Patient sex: M
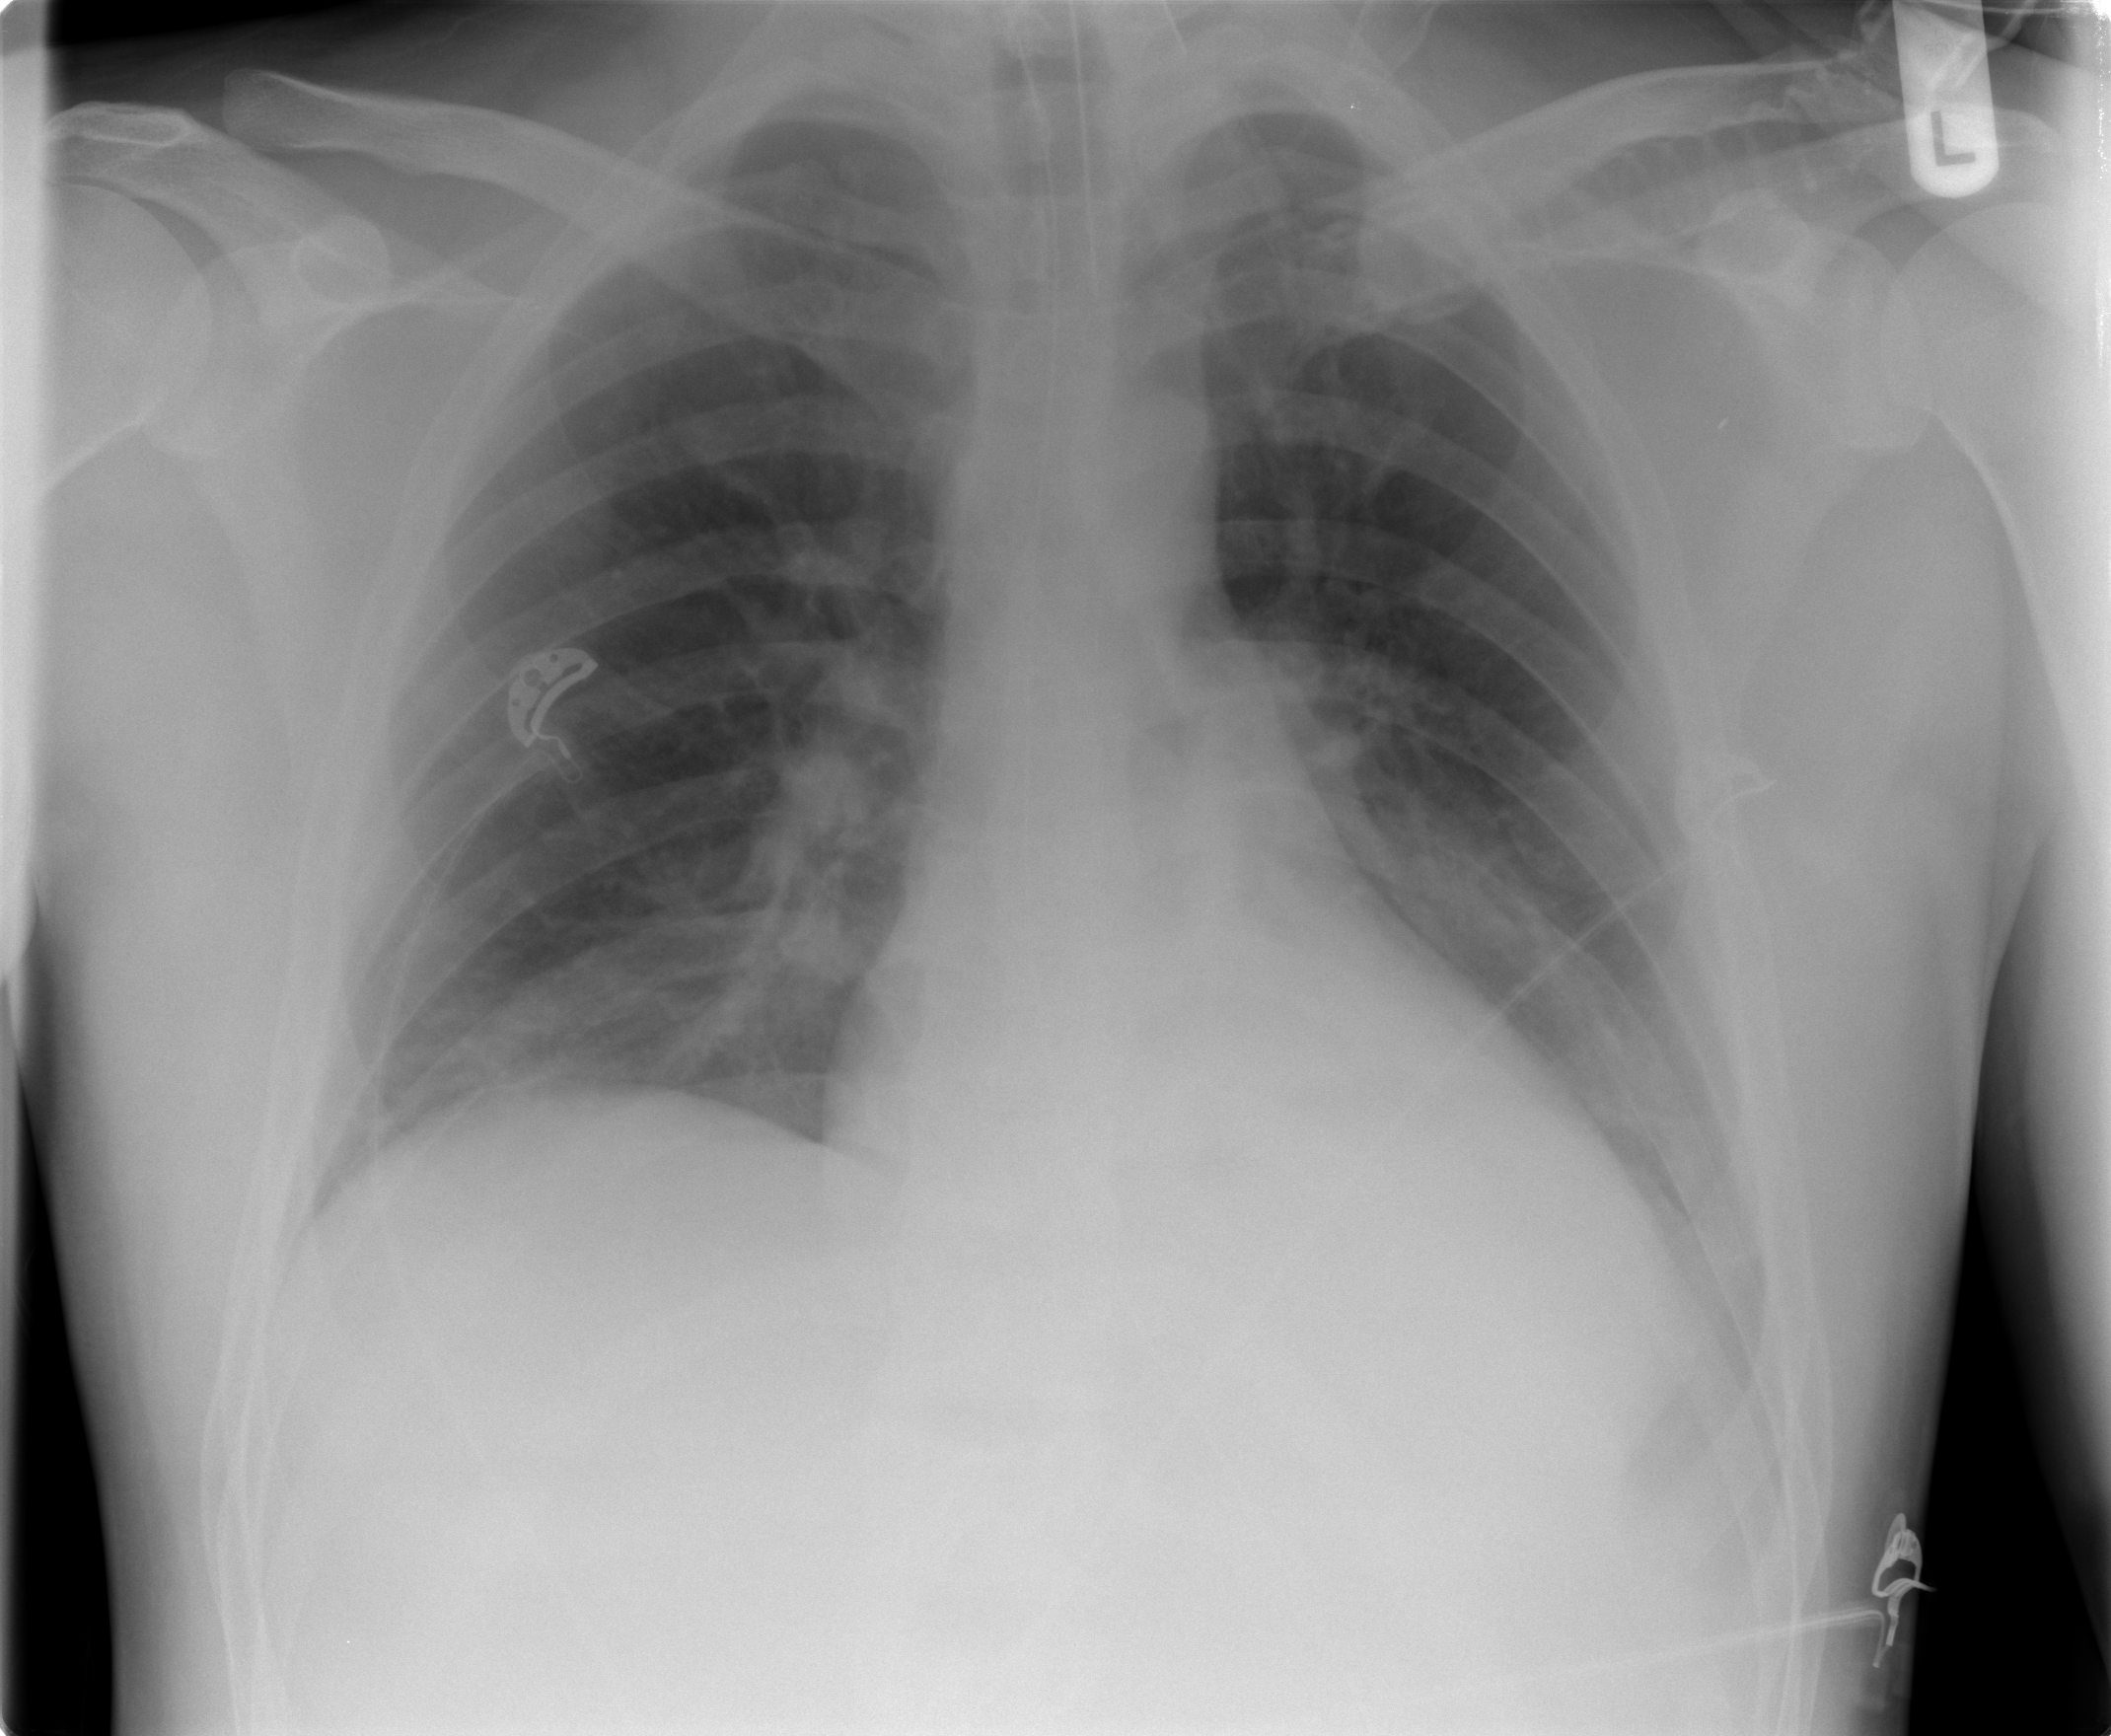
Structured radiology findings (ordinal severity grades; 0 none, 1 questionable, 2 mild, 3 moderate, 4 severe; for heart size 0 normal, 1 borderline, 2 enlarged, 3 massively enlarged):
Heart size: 1
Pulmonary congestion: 0
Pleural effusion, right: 0
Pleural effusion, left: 1
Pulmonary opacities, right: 0
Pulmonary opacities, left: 0
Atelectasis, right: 0
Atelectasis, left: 1